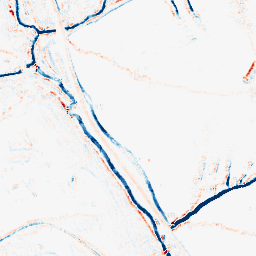
Category: morphological
Decomposition family: morphological_square
Decomposition parameters: operation: average
size: 5
Upsampling method: cubic_catmull_rom
Upsampling parameters: scale: 2
Upsampling scale: 2